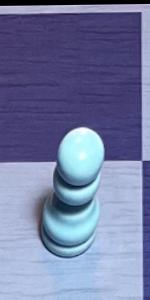
Label: Pawn_White